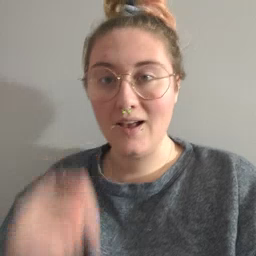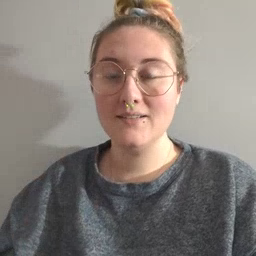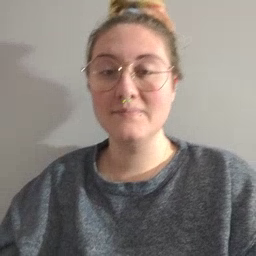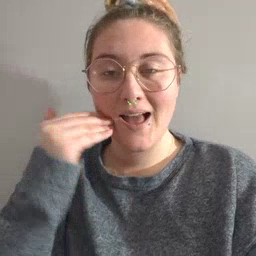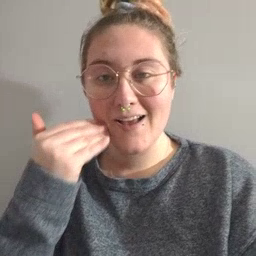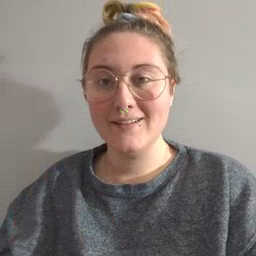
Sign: smile